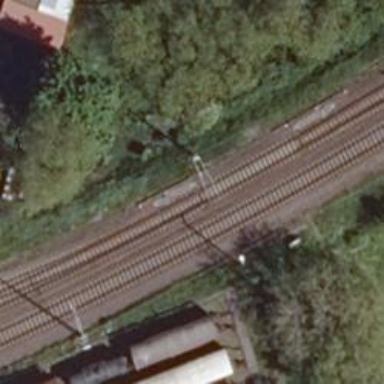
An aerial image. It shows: Railway switch with the turnout on the right side.